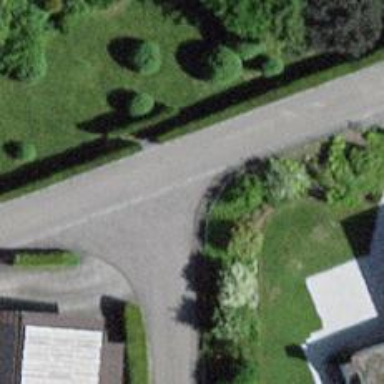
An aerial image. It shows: Asphalt road in residential area.